Interaction volume radius: 10 \u00c5
Interaction volume height: 35 \u00c5
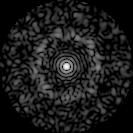
Disorder parameter: 0.8134